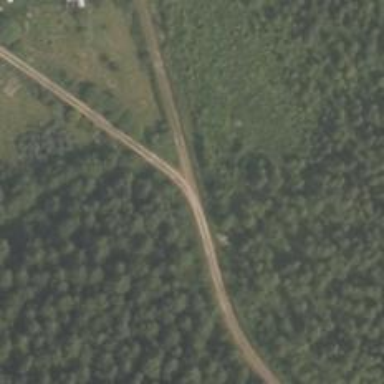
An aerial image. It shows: Unclassified road.